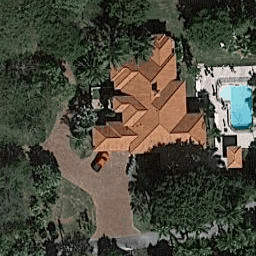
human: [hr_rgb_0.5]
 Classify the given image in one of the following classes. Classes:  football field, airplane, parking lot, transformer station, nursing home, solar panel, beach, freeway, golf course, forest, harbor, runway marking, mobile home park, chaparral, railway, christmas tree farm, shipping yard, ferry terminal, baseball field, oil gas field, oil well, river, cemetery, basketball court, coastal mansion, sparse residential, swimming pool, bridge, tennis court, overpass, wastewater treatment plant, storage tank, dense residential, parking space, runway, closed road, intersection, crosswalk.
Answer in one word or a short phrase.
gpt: sparse residential